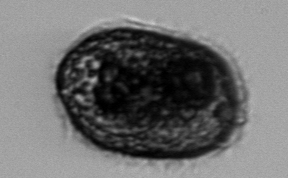
Label: Pleuronema